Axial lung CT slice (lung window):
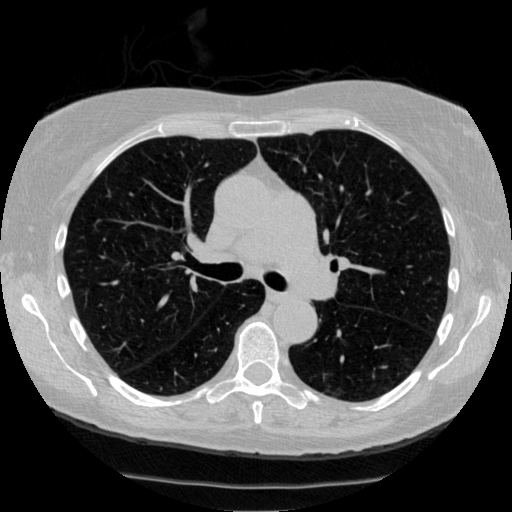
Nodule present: no